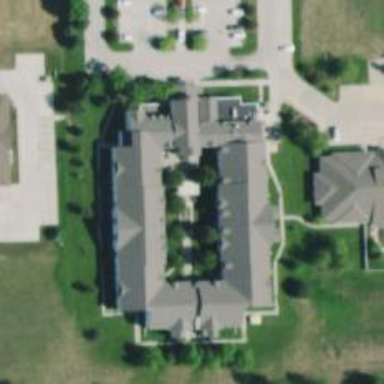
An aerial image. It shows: Nursing home.